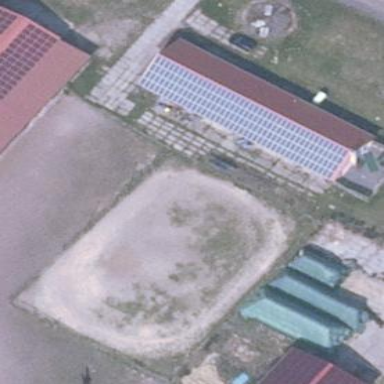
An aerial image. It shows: Industrial building with small solar photovoltaic panel generator that produces electricity.